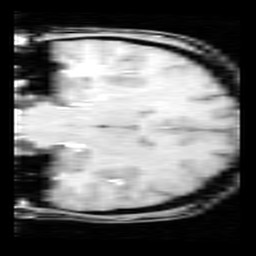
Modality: inplaneT1
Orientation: coronal
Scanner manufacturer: ge
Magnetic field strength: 3 T
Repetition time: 0.3 s
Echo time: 0.00348 s